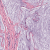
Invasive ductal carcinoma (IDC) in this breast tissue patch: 0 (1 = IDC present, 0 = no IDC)